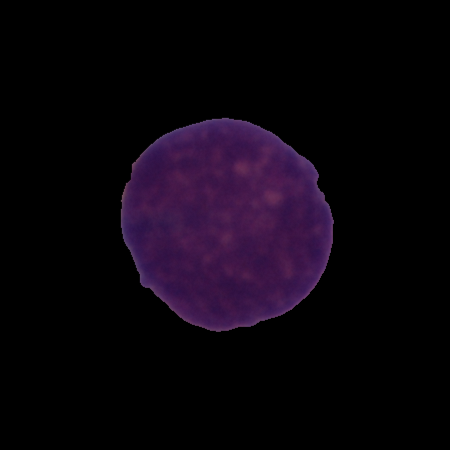
Label: cancer